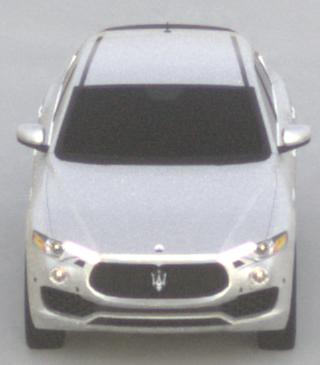
Make: Maserati
Model: Levante GT Hybrid
Detailed model: Levante
Model produced from: 2021/07
Model produced until: 2022/10
Doors: 4
Color: white
Road condition: dry road
Daytime: sunrise or sunset
Contrast: low contrast